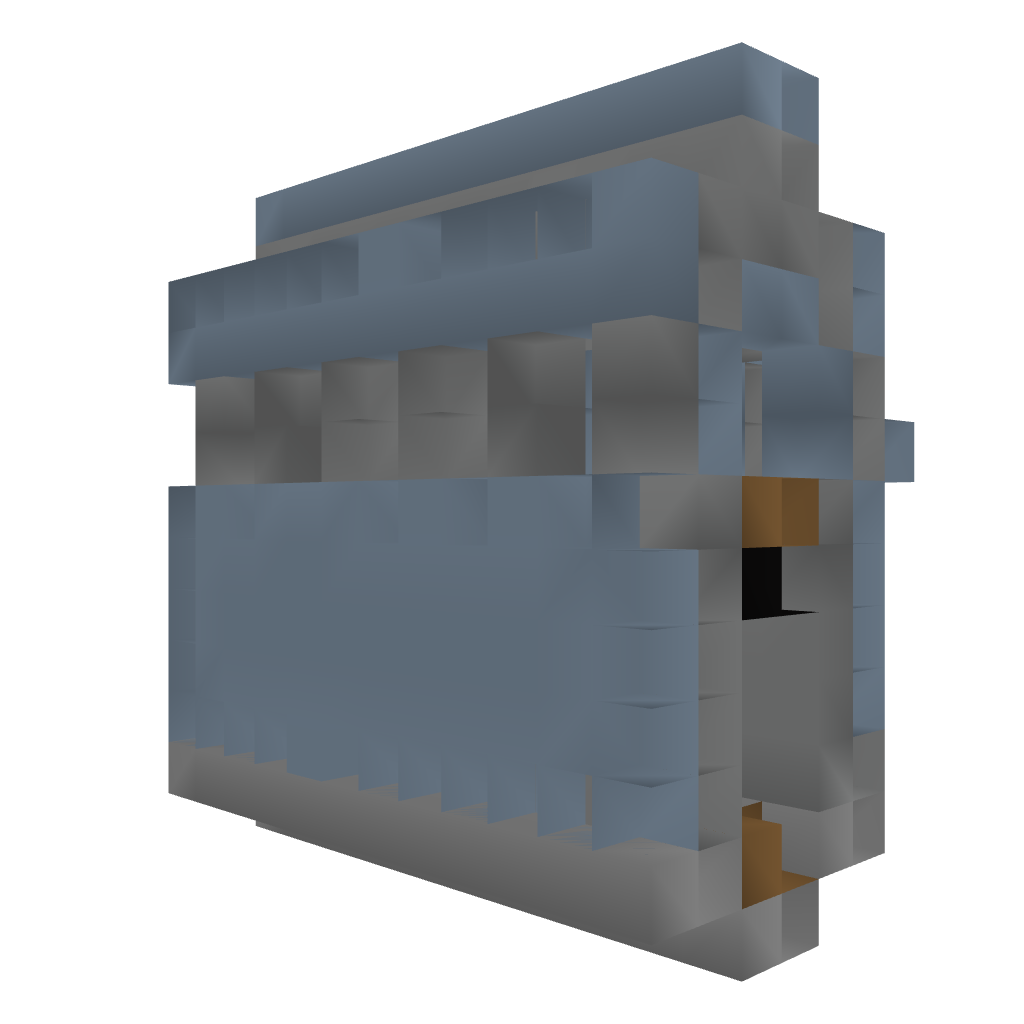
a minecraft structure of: Castle Module - Wall